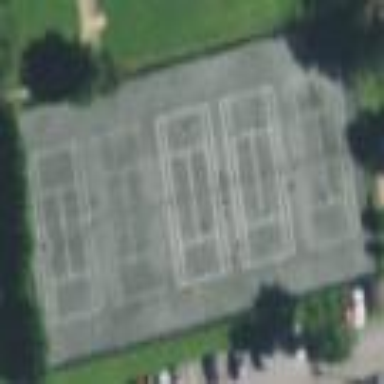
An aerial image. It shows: Stadium used for tennis matches.